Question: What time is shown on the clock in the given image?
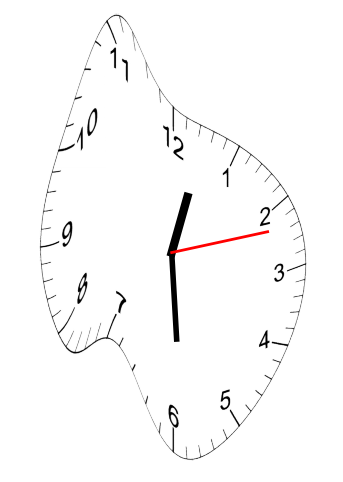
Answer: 12:29:12